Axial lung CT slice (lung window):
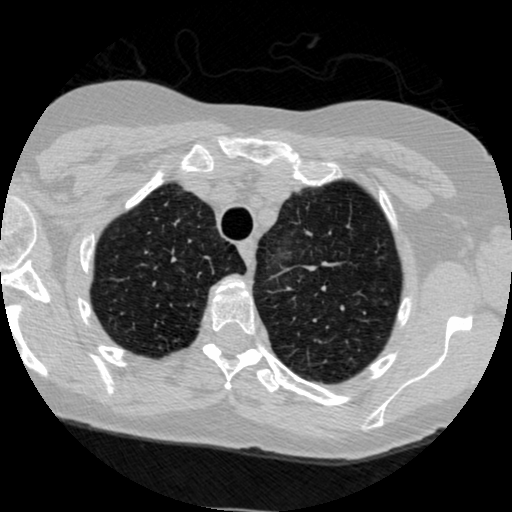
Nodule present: no